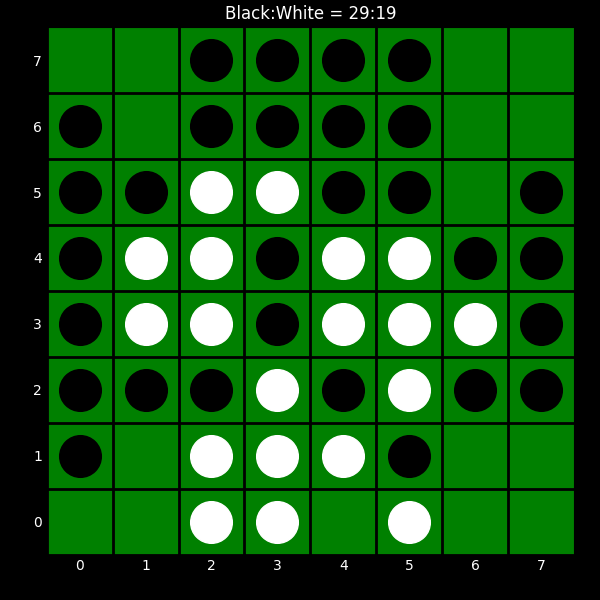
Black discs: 29
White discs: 19